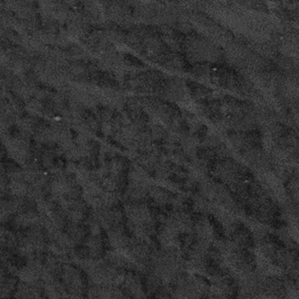
Label: frost